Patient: sex F, age 56
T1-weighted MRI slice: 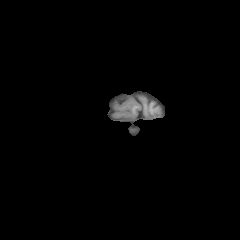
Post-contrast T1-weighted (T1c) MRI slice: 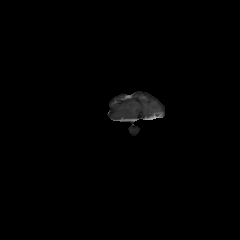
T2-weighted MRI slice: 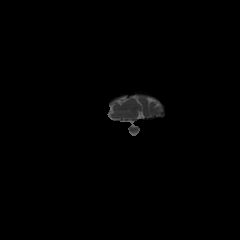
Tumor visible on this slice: no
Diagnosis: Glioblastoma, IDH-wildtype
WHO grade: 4